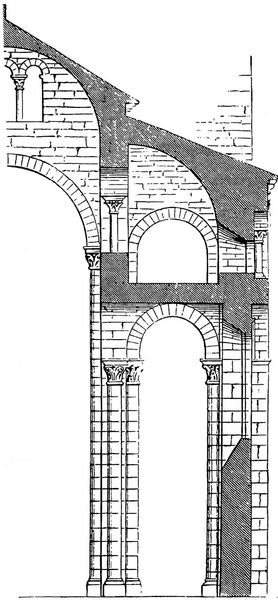
Titel: Notre-Dame-du-Pore
Standort: Clermont-Ferrand, Notre-Dame-du-Pore (EU - F - Auvergne)
Schlagwörter: fenster, skizze, säule, säulen, zeichnung, dach, stein, kirche, gotik, bogen, mauer, massiv, rundbogen, plinthe, mauerwerk, kapitell, portal, bündelpfeiler, seitenschiff, romanik, aquädukt, querschnitt, sakralbau, zigel, aufriss, romanisch, vorgelagert, strebepfeiler, biforien, abfallen, g